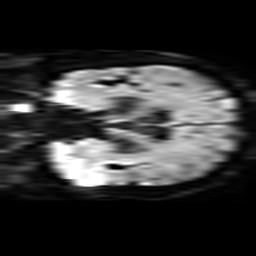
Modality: TRACE
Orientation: coronal
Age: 60
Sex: male
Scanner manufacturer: philips
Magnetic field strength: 3 T
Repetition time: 3.08 s
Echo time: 0.076 s